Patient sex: M
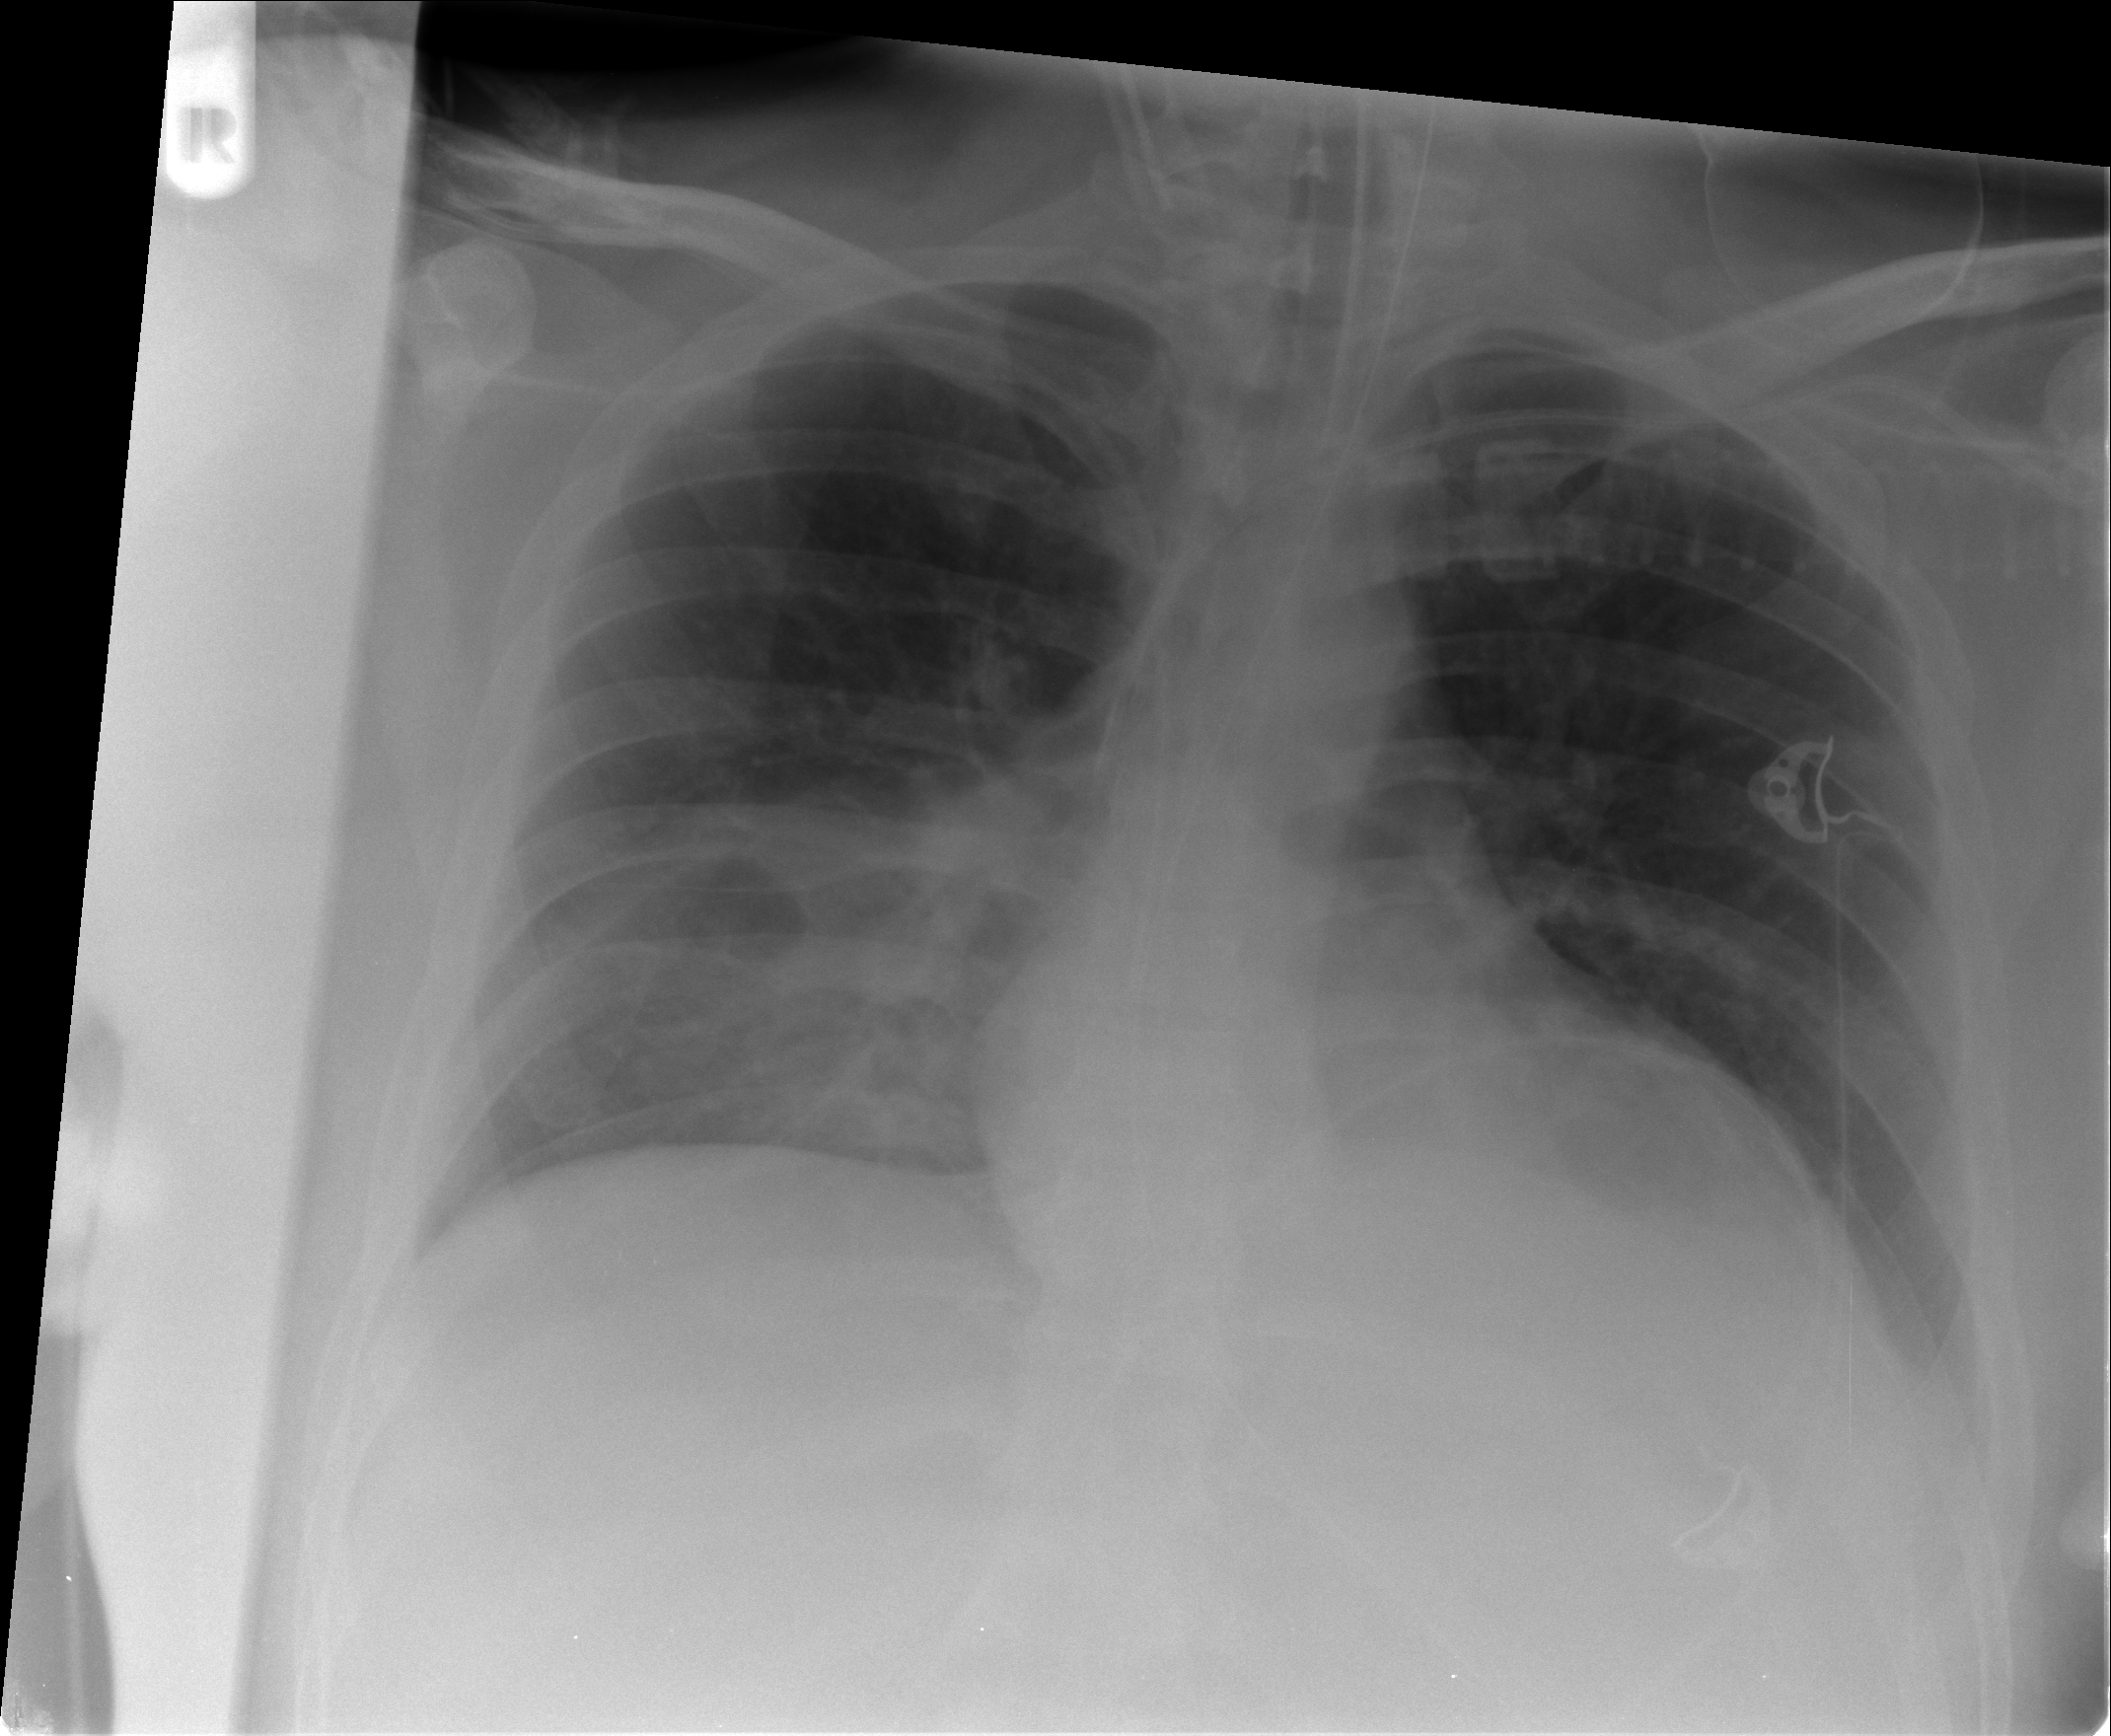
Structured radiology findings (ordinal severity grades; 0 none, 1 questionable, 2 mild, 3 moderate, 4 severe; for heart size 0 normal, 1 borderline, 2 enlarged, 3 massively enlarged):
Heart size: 2
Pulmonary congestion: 1
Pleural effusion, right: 1
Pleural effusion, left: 2
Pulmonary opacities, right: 2
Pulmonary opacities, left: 0
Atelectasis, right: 2
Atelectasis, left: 2